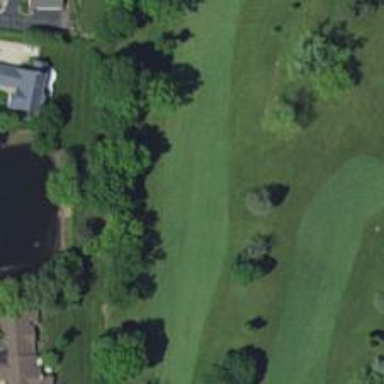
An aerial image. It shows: View of golf hole.